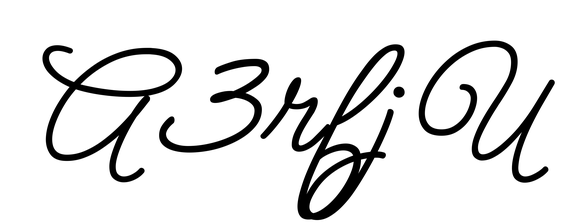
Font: MeowScript-Regular